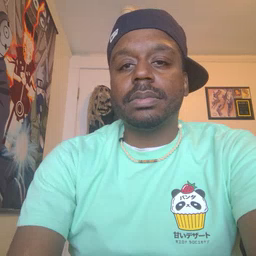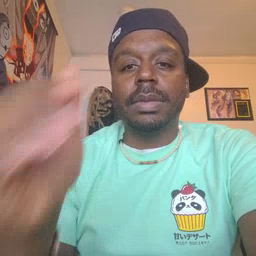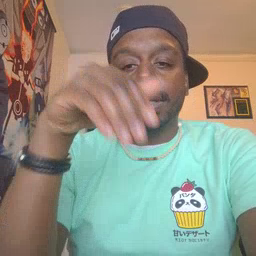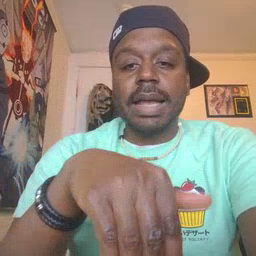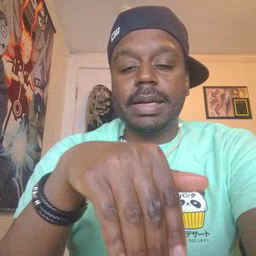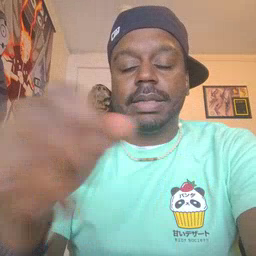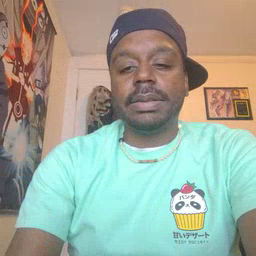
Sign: night